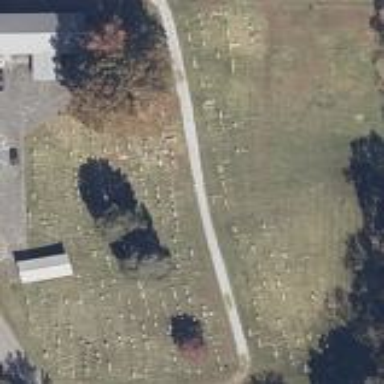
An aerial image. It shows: Graveyard.